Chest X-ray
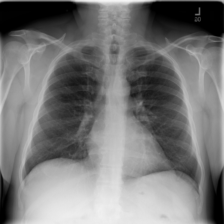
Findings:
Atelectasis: negative
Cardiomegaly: negative
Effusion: negative
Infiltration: negative
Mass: negative
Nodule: negative
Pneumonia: negative
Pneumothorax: negative
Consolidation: negative
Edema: negative
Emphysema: negative
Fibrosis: negative
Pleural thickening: negative
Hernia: negative